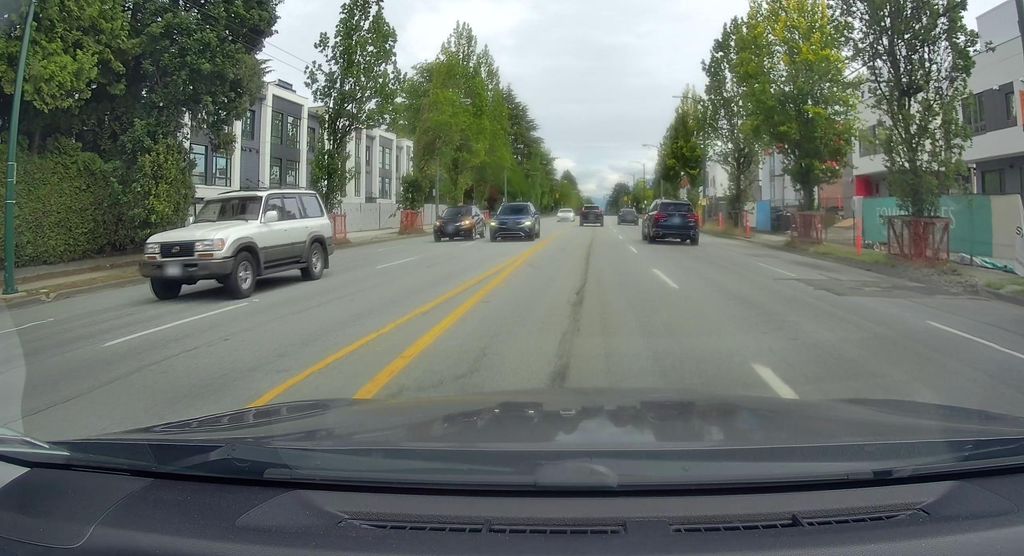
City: vancouver